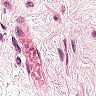
Metastatic tissue present: no